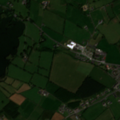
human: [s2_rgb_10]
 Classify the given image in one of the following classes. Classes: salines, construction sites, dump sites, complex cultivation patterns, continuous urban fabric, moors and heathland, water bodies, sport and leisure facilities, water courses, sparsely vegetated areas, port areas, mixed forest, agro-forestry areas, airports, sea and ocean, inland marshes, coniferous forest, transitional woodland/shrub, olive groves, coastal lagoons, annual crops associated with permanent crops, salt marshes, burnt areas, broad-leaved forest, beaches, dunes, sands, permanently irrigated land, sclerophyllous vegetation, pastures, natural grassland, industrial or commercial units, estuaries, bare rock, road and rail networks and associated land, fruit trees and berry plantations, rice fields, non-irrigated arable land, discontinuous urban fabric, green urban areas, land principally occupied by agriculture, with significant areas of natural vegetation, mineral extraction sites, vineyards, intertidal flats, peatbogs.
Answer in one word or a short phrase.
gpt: discontinuous urban fabric, pastures, water bodies